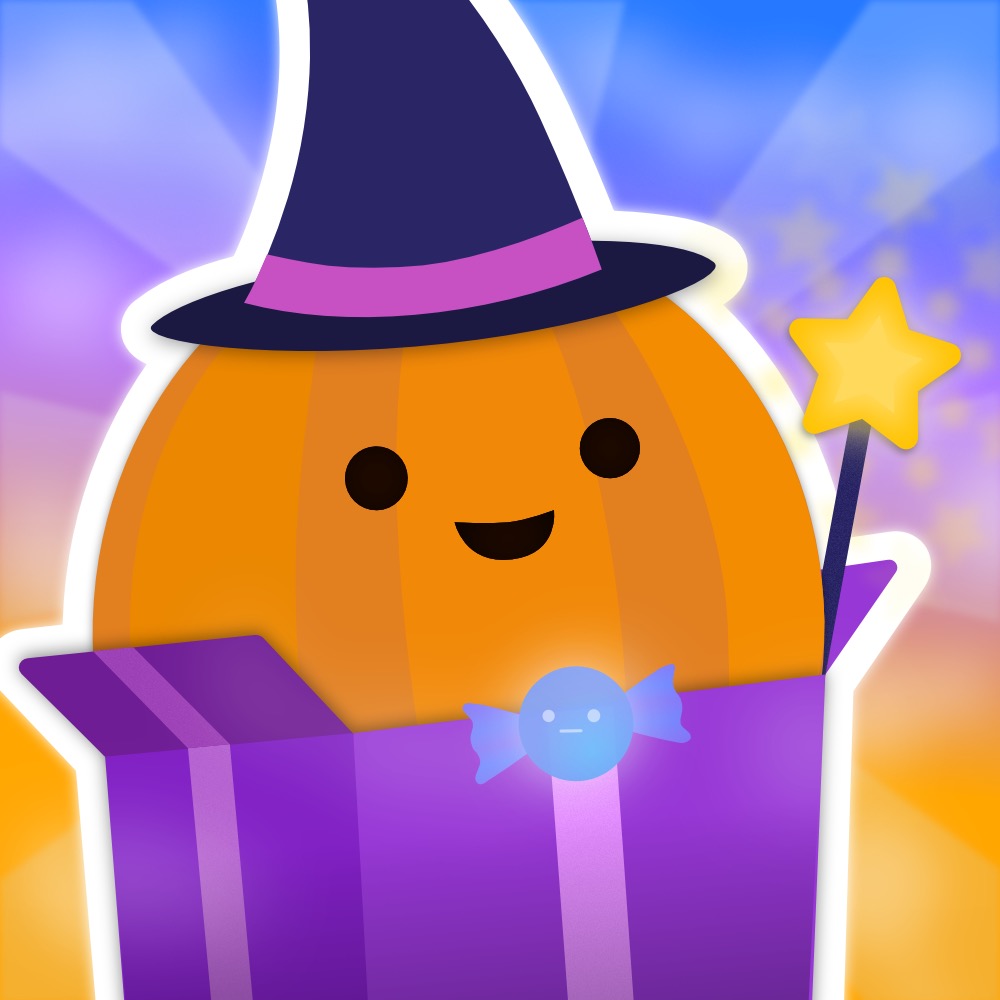
Label: others